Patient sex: M
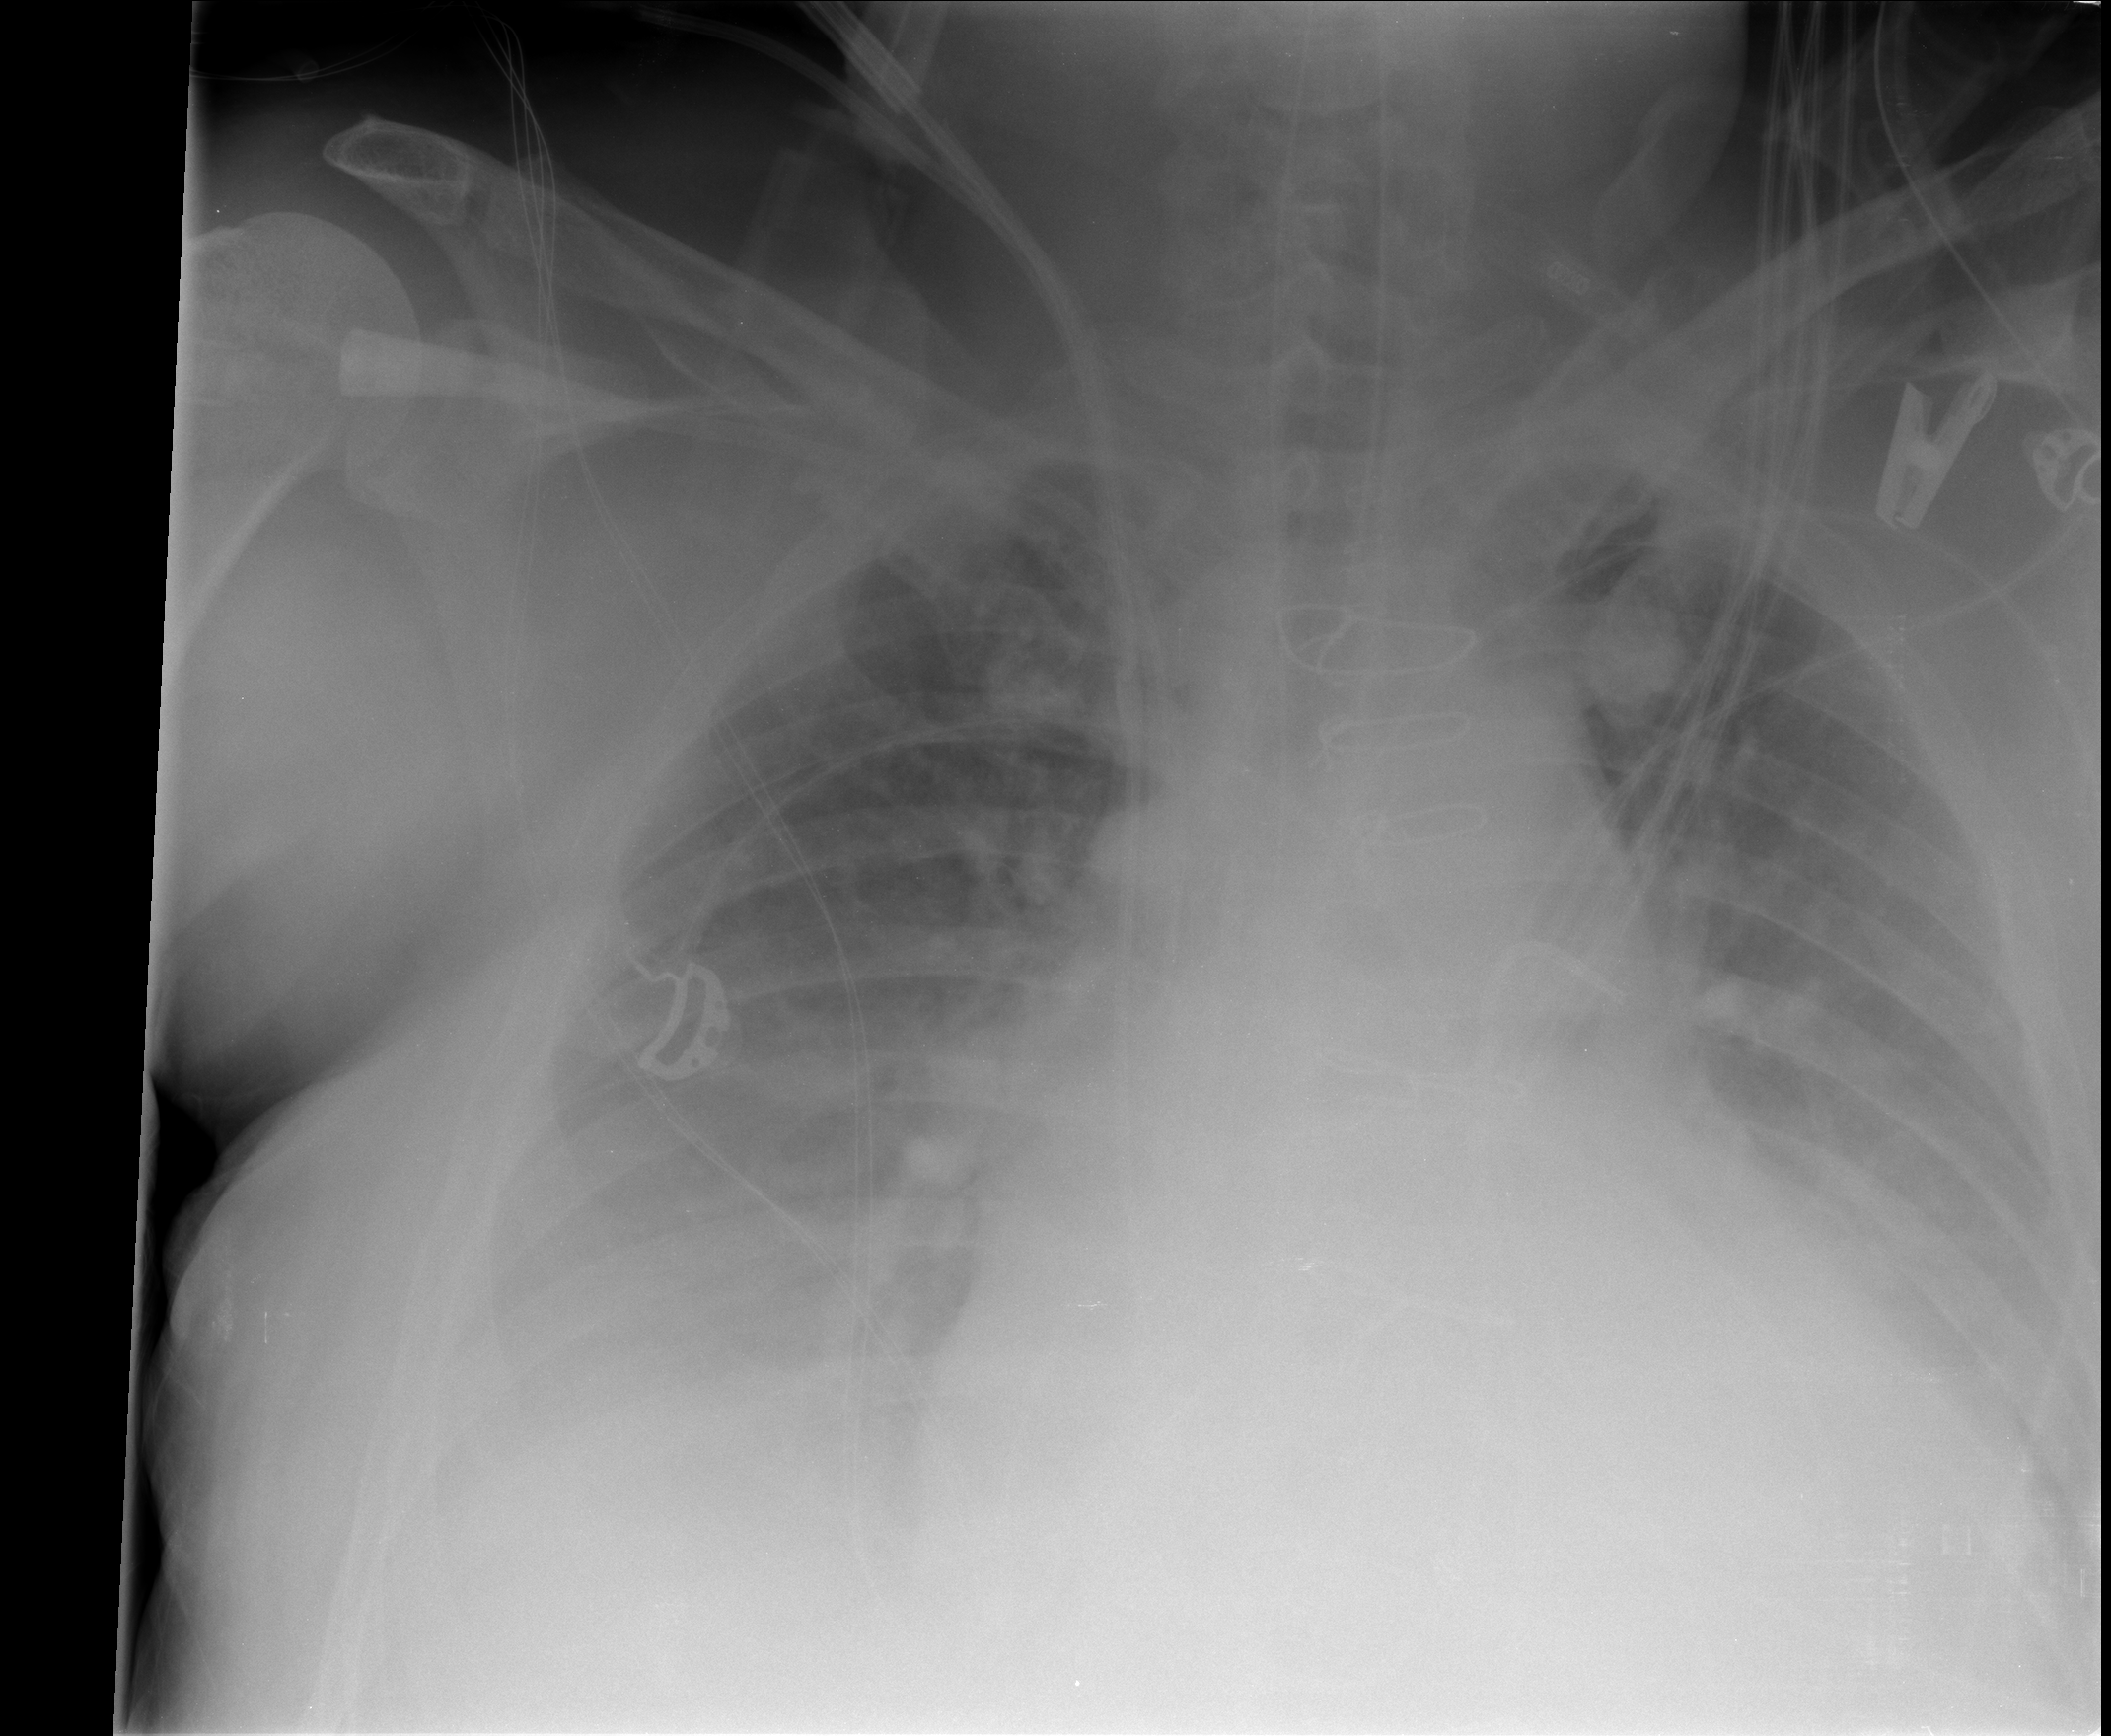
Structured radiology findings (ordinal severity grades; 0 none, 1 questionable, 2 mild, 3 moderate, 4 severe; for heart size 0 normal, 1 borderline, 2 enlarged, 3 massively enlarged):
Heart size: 3
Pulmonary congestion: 2
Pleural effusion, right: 3
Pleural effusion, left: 3
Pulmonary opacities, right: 2
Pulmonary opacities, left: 2
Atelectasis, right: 2
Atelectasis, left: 2